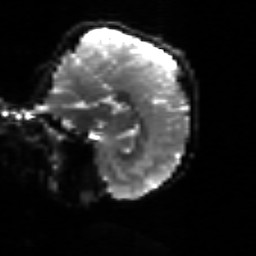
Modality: sbref
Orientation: sagittal
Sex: female
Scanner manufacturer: siemens
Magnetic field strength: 3 T
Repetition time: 5 s
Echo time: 0.071 s